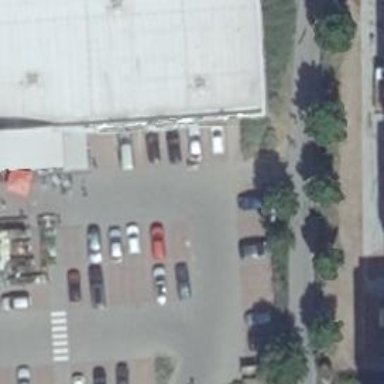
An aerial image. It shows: Car sharing facility.